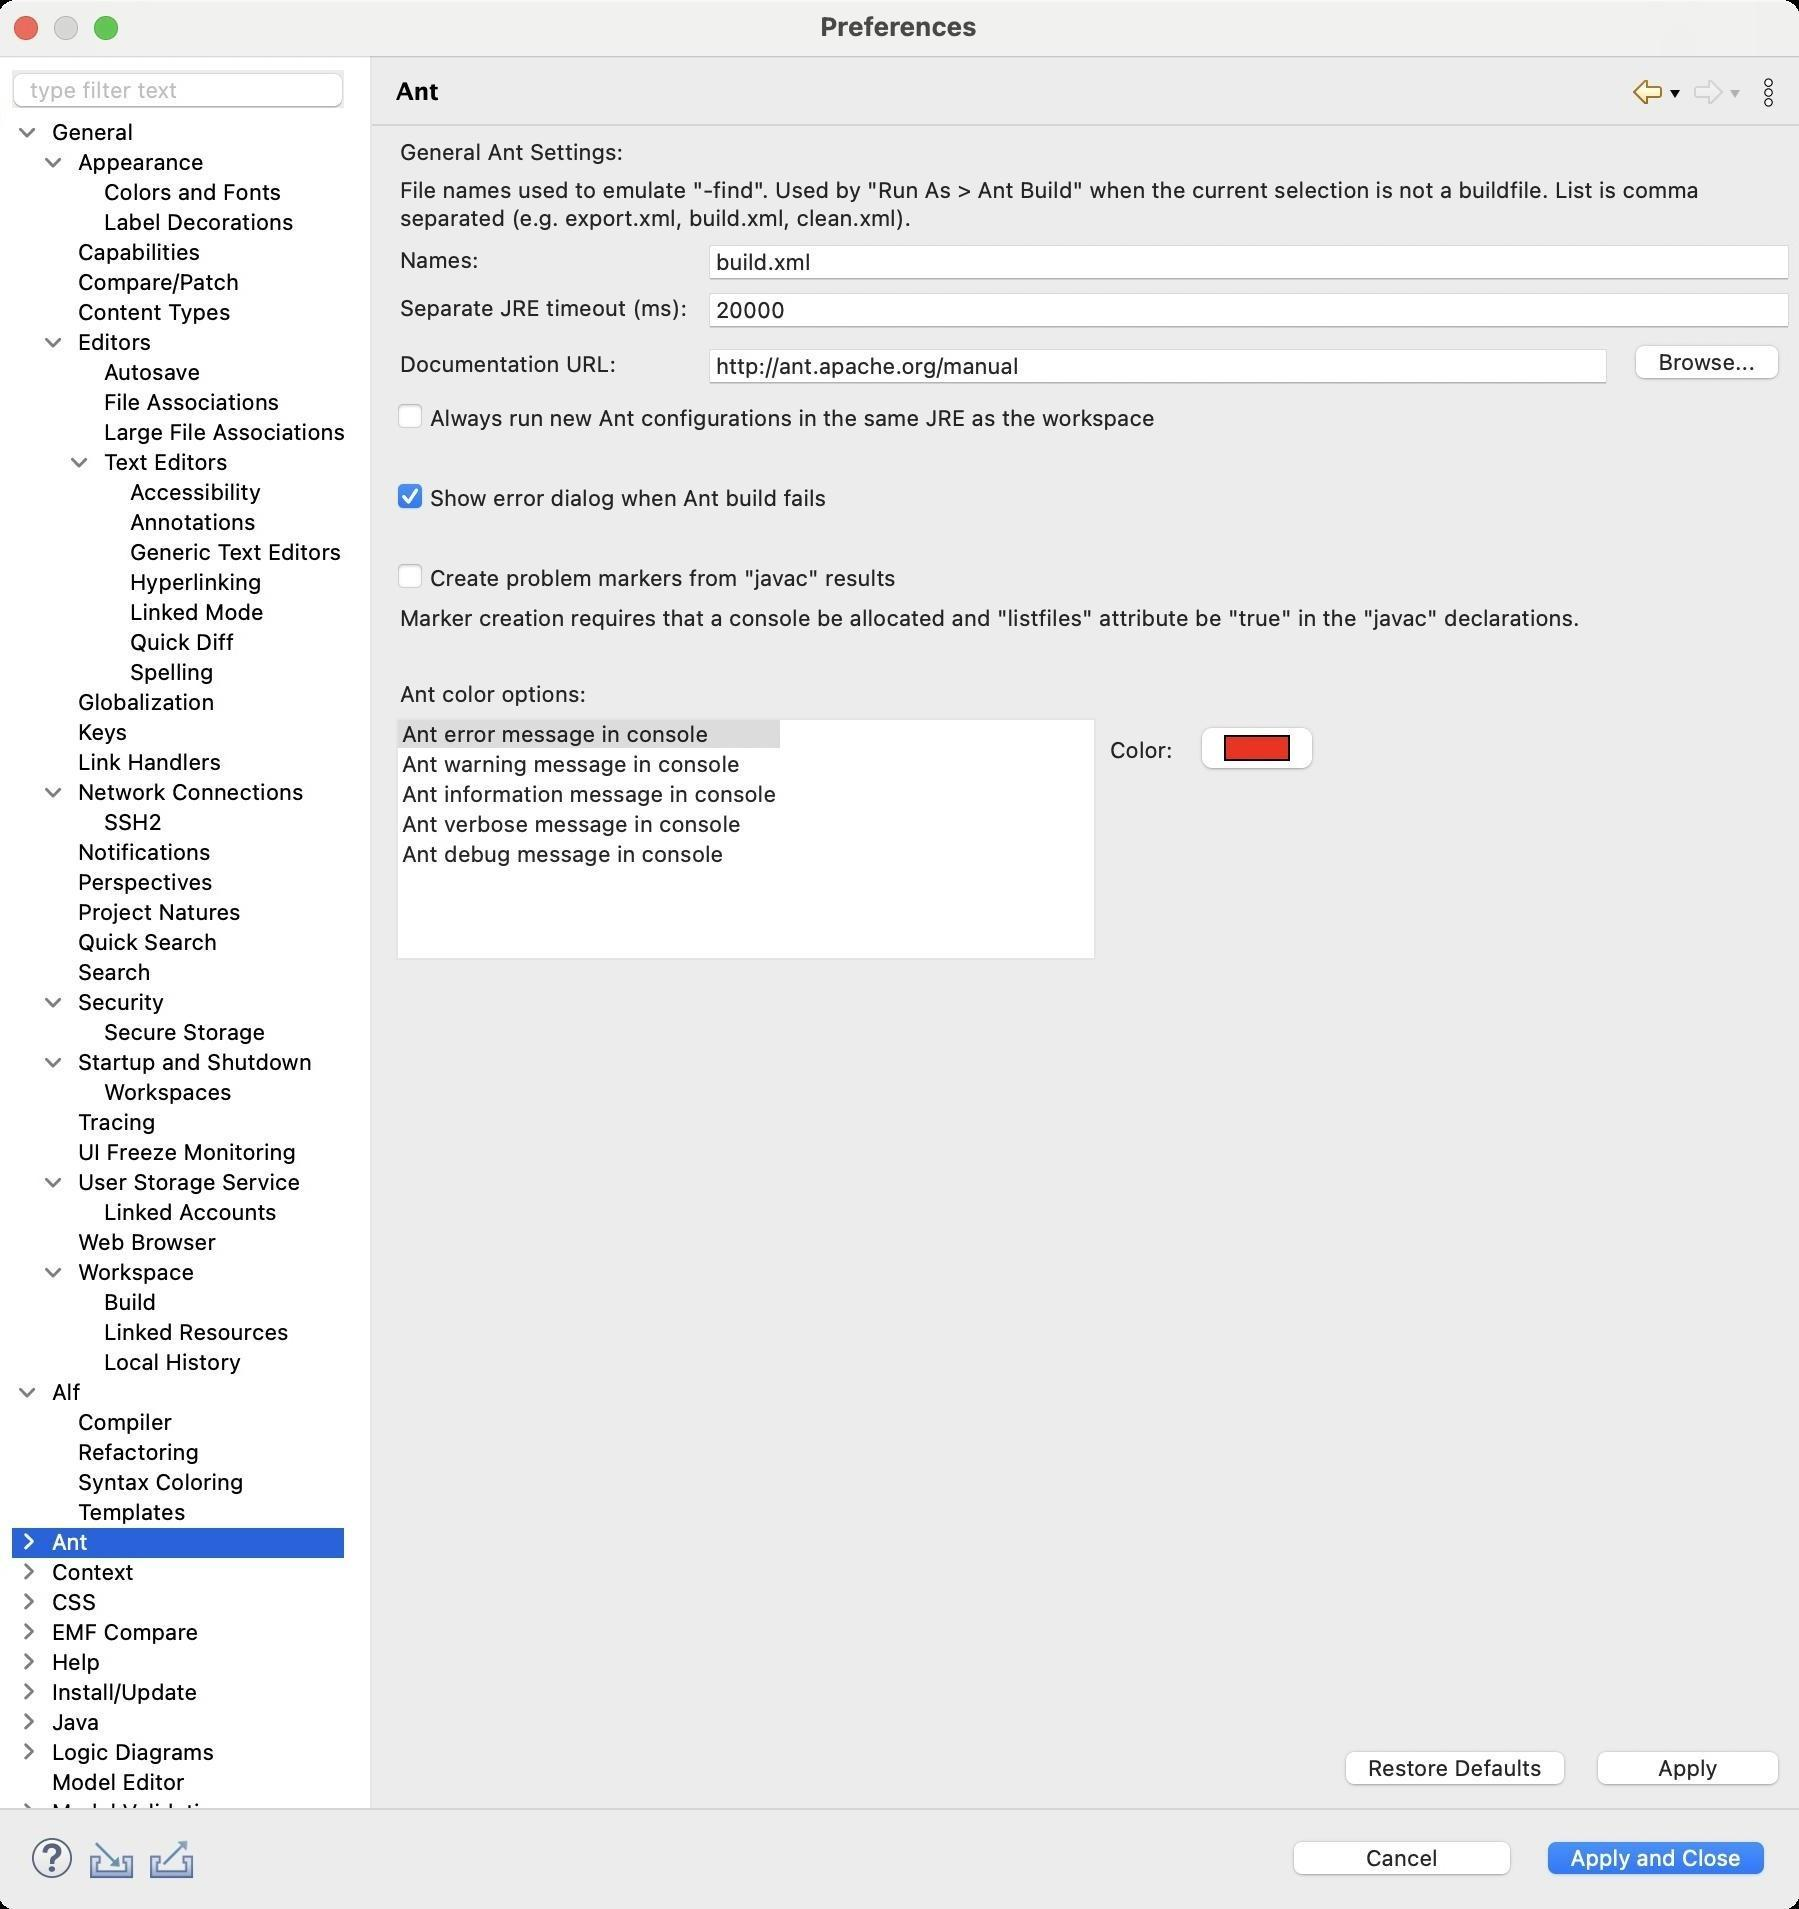
Accessibility tree:
{"name": "Preferences", "role": "AXWindow", "description": null, "role_description": "standard window", "value": null, "position": "480.00;95.00", "size": "901;955", "children": [{"name": "Apply_and_Close", "role": "AXButton", "description": null, "role_description": "button", "value": null, "position": "769.00;917.00", "size": "120;27", "children": []}, {"name": "Cancel", "role": "AXButton", "description": null, "role_description": "button", "value": null, "position": "642.00;917.00", "size": "120;27", "children": []}, {"name": null, "role": "AXToolbar", "description": null, "role_description": "toolbar", "value": null, "position": "12.00;915.00", "size": "90;30", "children": [{"name": "Help", "role": "AXCheckBox", "description": null, "role_description": "checkbox", "value": 0, "position": "12.00;915.00", "size": "30;30", "children": []}, {"name": "Import", "role": "AXButton", "description": null, "role_description": "button", "value": null, "position": "42.00;915.00", "size": "30;30", "children": []}, {"name": "Export", "role": "AXButton", "description": null, "role_description": "button", "value": null, "position": "72.00;915.00", "size": "30;30", "children": []}]}, {"name": null, "role": "AXScrollArea", "description": null, "role_description": "scroll area", "value": null, "position": "199.00;69.00", "size": "697;830", "children": [{"name": "Apply", "role": "AXButton", "description": null, "role_description": "button", "value": null, "position": "794.00;872.00", "size": "102;27", "children": []}, {"name": "Restore_Defaults", "role": "AXButton", "description": null, "role_description": "button", "value": null, "position": "668.00;872.00", "size": "121;27", "children": []}, {"name": "Color_Selector", "role": "AXButton", "description": null, "role_description": "button", "value": null, "position": "595.00;359.00", "size": "69;32", "children": []}, {"name": null, "role": "AXStaticText", "description": null, "role_description": "text", "value": "Color:", "position": "554.00;368.00", "size": "36;14", "children": []}, {"name": null, "role": "AXScrollArea", "description": null, "role_description": "scroll area", "value": null, "position": "199.00;359.00", "size": "350;121", "children": [{"name": null, "role": "AXTable", "description": null, "role_description": "table", "value": null, "position": "200.00;360.00", "size": "348;194", "children": [{"name": null, "role": "AXRow", "description": null, "role_description": "table row", "value": null, "position": "200.00;360.00", "size": "348;15", "children": [{"name": null, "role": "AXTextField", "description": null, "role_description": "text field", "value": "Ant error message in console", "position": "200.00;360.00", "size": "191;14", "children": []}]}, {"name": null, "role": "AXRow", "description": null, "role_description": "table row", "value": null, "position": "200.00;375.00", "size": "348;15", "children": [{"name": null, "role": "AXTextField", "description": null, "role_description": "text field", "value": "Ant warning message in console", "position": "200.00;375.00", "size": "191;14", "children": []}]}, {"name": null, "role": "AXRow", "description": null, "role_description": "table row", "value": null, "position": "200.00;390.00", "size": "348;15", "children": [{"name": null, "role": "AXTextField", "description": null, "role_description": "text field", "value": "Ant information message in console", "position": "200.00;390.00", "size": "191;14", "children": []}]}, {"name": null, "role": "AXRow", "description": null, "role_description": "table row", "value": null, "position": "200.00;405.00", "size": "348;15", "children": [{"name": null, "role": "AXTextField", "description": null, "role_description": "text field", "value": "Ant verbose message in console", "position": "200.00;405.00", "size": "191;14", "children": []}]}, {"name": null, "role": "AXRow", "description": null, "role_description": "table row", "value": null, "position": "200.00;420.00", "size": "348;15", "children": [{"name": null, "role": "AXTextField", "description": null, "role_description": "text field", "value": "Ant debug message in console", "position": "200.00;420.00", "size": "191;14", "children": []}]}, {"name": null, "role": "AXColumn", "description": null, "role_description": "column", "value": null, "position": "200.00;360.00", "size": "192;194", "children": []}]}]}, {"name": null, "role": "AXStaticText", "description": null, "role_description": "text", "value": "Ant color options:", "position": "199.00;340.00", "size": "606;14", "children": []}, {"name": null, "role": "AXStaticText", "description": null, "role_description": "text", "value": "", "position": "199.00;321.00", "size": "697;14", "children": []}, {"name": null, "role": "AXStaticText", "description": null, "role_description": "text", "value": "Marker creation requires that a console be allocated and \"listfiles\" attribute be \"true\" in the \"javac\" declarations.", "position": "199.00;302.00", "size": "697;14", "children": []}, {"name": "Create_problem_markers_from_\"javac\"_results", "role": "AXCheckBox", "description": null, "role_description": "checkbox", "value": 0, "position": "199.00;281.00", "size": "255;16", "children": []}, {"name": null, "role": "AXStaticText", "description": null, "role_description": "text", "value": "", "position": "199.00;262.00", "size": "697;14", "children": []}, {"name": "Show_error_dialog_when_Ant_build_fails", "role": "AXCheckBox", "description": null, "role_description": "checkbox", "value": 1, "position": "199.00;241.00", "size": "220;16", "children": []}, {"name": null, "role": "AXStaticText", "description": null, "role_description": "text", "value": "", "position": "199.00;222.00", "size": "697;14", "children": []}, {"name": "Always_run_new_Ant_configurations_in_the_same_JRE_as_the_workspace", "role": "AXCheckBox", "description": null, "role_description": "checkbox", "value": 0, "position": "199.00;201.00", "size": "384;16", "children": []}, {"name": "Browse...", "role": "AXButton", "description": null, "role_description": "button", "value": null, "position": "813.00;169.00", "size": "83;27", "children": []}, {"name": null, "role": "AXTextField", "description": null, "role_description": "text field", "value": "http://ant.apache.org/manual", "position": "355.00;173.00", "size": "450;19", "children": []}, {"name": null, "role": "AXStaticText", "description": null, "role_description": "text", "value": "Documentation URL:", "position": "199.00;175.00", "size": "113;14", "children": []}, {"name": null, "role": "AXTextField", "description": null, "role_description": "text field", "value": "20000", "position": "355.00;145.00", "size": "541;19", "children": []}, {"name": null, "role": "AXStaticText", "description": null, "role_description": "text", "value": "Separate JRE timeout (ms):", "position": "199.00;147.00", "size": "148;14", "children": []}, {"name": null, "role": "AXTextField", "description": null, "role_description": "text field", "value": "build.xml", "position": "355.00;121.00", "size": "541;19", "children": []}, {"name": null, "role": "AXStaticText", "description": null, "role_description": "text", "value": "Names:", "position": "199.00;123.00", "size": "44;14", "children": []}, {"name": null, "role": "AXStaticText", "description": null, "role_description": "text", "value": "File names used to emulate \"-find\". Used by \"Run As > Ant Build\" when the current selection is not a buildfile. List is comma separated (e.g. export.xml, build.xml, clean.xml).", "position": "199.00;88.00", "size": "697;28", "children": []}, {"name": null, "role": "AXStaticText", "description": null, "role_description": "text", "value": "General Ant Settings:", "position": "199.00;69.00", "size": "697;14", "children": []}]}, {"name": null, "role": "AXToolbar", "description": "", "role_description": "toolbar", "value": null, "position": "814.00;35.00", "size": "82;22", "children": [{"name": "Back_to_Templates", "role": "AXMenuButton", "description": null, "role_description": "menu button", "value": null, "position": "814.00;35.00", "size": "22;22", "children": []}, {"name": "Forward", "role": "AXMenuButton", "description": null, "role_description": "menu button", "value": null, "position": "844.00;35.00", "size": "22;22", "children": []}, {"name": "Additional_Dialog_Actions", "role": "AXButton", "description": null, "role_description": "button", "value": null, "position": "874.00;35.00", "size": "22;22", "children": []}]}, {"name": null, "role": "AXStaticText", "description": "", "role_description": "text", "value": "Ant", "position": "196.00;35.00", "size": "611;21", "children": []}, {"name": null, "role": "AXSplitter", "description": null, "role_description": "splitter", "value": 180, "position": "180.00;28.00", "size": "5;876", "children": []}, {"name": null, "role": "AXScrollArea", "description": null, "role_description": "scroll area", "value": null, "position": "7.00;59.00", "size": "166;845", "children": [{"name": null, "role": "AXOutline", "description": null, "role_description": "outline", "value": null, "position": "7.00;59.00", "size": "167;930", "children": [{"name": null, "role": "AXRow", "description": null, "role_description": "outline row", "value": null, "position": "7.00;59.00", "size": "167;15", "children": [{"name": null, "role": "AXGroup", "description": null, "role_description": "group", "value": null, "position": "7.00;59.00", "size": "167;15", "children": [{"name": null, "role": "AXDisclosureTriangle", "description": null, "role_description": "disclosure triangle", "value": 1, "position": "9.00;59.00", "size": "12;14", "children": []}, {"name": null, "role": "AXStaticText", "description": null, "role_description": "text", "value": "General", "position": "25.00;59.00", "size": "148;14", "children": []}]}]}, {"name": null, "role": "AXRow", "description": null, "role_description": "outline row", "value": null, "position": "7.00;74.00", "size": "167;15", "children": [{"name": null, "role": "AXGroup", "description": null, "role_description": "group", "value": null, "position": "7.00;74.00", "size": "167;15", "children": [{"name": null, "role": "AXDisclosureTriangle", "description": null, "role_description": "disclosure triangle", "value": 1, "position": "22.00;74.00", "size": "12;14", "children": []}, {"name": null, "role": "AXStaticText", "description": null, "role_description": "text", "value": "Appearance", "position": "38.00;74.00", "size": "135;14", "children": []}]}]}, {"name": null, "role": "AXRow", "description": null, "role_description": "outline row", "value": null, "position": "7.00;89.00", "size": "167;15", "children": [{"name": null, "role": "AXStaticText", "description": null, "role_description": "text", "value": "Colors and Fonts", "position": "51.00;89.00", "size": "122;14", "children": []}]}, {"name": null, "role": "AXRow", "description": null, "role_description": "outline row", "value": null, "position": "7.00;104.00", "size": "167;15", "children": [{"name": null, "role": "AXStaticText", "description": null, "role_description": "text", "value": "Label Decorations", "position": "51.00;104.00", "size": "122;14", "children": []}]}, {"name": null, "role": "AXRow", "description": null, "role_description": "outline row", "value": null, "position": "7.00;119.00", "size": "167;15", "children": [{"name": null, "role": "AXStaticText", "description": null, "role_description": "text", "value": "Capabilities", "position": "38.00;119.00", "size": "135;14", "children": []}]}, {"name": null, "role": "AXRow", "description": null, "role_description": "outline row", "value": null, "position": "7.00;134.00", "size": "167;15", "children": [{"name": null, "role": "AXStaticText", "description": null, "role_description": "text", "value": "Compare/Patch", "position": "38.00;134.00", "size": "135;14", "children": []}]}, {"name": null, "role": "AXRow", "description": null, "role_description": "outline row", "value": null, "position": "7.00;149.00", "size": "167;15", "children": [{"name": null, "role": "AXStaticText", "description": null, "role_description": "text", "value": "Content Types", "position": "38.00;149.00", "size": "135;14", "children": []}]}, {"name": null, "role": "AXRow", "description": null, "role_description": "outline row", "value": null, "position": "7.00;164.00", "size": "167;15", "children": [{"name": null, "role": "AXGroup", "description": null, "role_description": "group", "value": null, "position": "7.00;164.00", "size": "167;15", "children": [{"name": null, "role": "AXDisclosureTriangle", "description": null, "role_description": "disclosure triangle", "value": 1, "position": "22.00;164.00", "size": "12;14", "children": []}, {"name": null, "role": "AXStaticText", "description": null, "role_description": "text", "value": "Editors", "position": "38.00;164.00", "size": "135;14", "children": []}]}]}, {"name": null, "role": "AXRow", "description": null, "role_description": "outline row", "value": null, "position": "7.00;179.00", "size": "167;15", "children": [{"name": null, "role": "AXStaticText", "description": null, "role_description": "text", "value": "Autosave", "position": "51.00;179.00", "size": "122;14", "children": []}]}, {"name": null, "role": "AXRow", "description": null, "role_description": "outline row", "value": null, "position": "7.00;194.00", "size": "167;15", "children": [{"name": null, "role": "AXStaticText", "description": null, "role_description": "text", "value": "File Associations", "position": "51.00;194.00", "size": "122;14", "children": []}]}, {"name": null, "role": "AXRow", "description": null, "role_description": "outline row", "value": null, "position": "7.00;209.00", "size": "167;15", "children": [{"name": null, "role": "AXStaticText", "description": null, "role_description": "text", "value": "Large File Associations", "position": "51.00;209.00", "size": "122;14", "children": []}]}, {"name": null, "role": "AXRow", "description": null, "role_description": "outline row", "value": null, "position": "7.00;224.00", "size": "167;15", "children": [{"name": null, "role": "AXGroup", "description": null, "role_description": "group", "value": null, "position": "7.00;224.00", "size": "167;15", "children": [{"name": null, "role": "AXDisclosureTriangle", "description": null, "role_description": "disclosure triangle", "value": 1, "position": "35.00;224.00", "size": "12;14", "children": []}, {"name": null, "role": "AXStaticText", "description": null, "role_description": "text", "value": "Text Editors", "position": "51.00;224.00", "size": "122;14", "children": []}]}]}, {"name": null, "role": "AXRow", "description": null, "role_description": "outline row", "value": null, "position": "7.00;239.00", "size": "167;15", "children": [{"name": null, "role": "AXStaticText", "description": null, "role_description": "text", "value": "Accessibility", "position": "64.00;239.00", "size": "109;14", "children": []}]}, {"name": null, "role": "AXRow", "description": null, "role_description": "outline row", "value": null, "position": "7.00;254.00", "size": "167;15", "children": [{"name": null, "role": "AXStaticText", "description": null, "role_description": "text", "value": "Annotations", "position": "64.00;254.00", "size": "109;14", "children": []}]}, {"name": null, "role": "AXRow", "description": null, "role_description": "outline row", "value": null, "position": "7.00;269.00", "size": "167;15", "children": [{"name": null, "role": "AXStaticText", "description": null, "role_description": "text", "value": "Generic Text Editors", "position": "64.00;269.00", "size": "109;14", "children": []}]}, {"name": null, "role": "AXRow", "description": null, "role_description": "outline row", "value": null, "position": "7.00;284.00", "size": "167;15", "children": [{"name": null, "role": "AXStaticText", "description": null, "role_description": "text", "value": "Hyperlinking", "position": "64.00;284.00", "size": "109;14", "children": []}]}, {"name": null, "role": "AXRow", "description": null, "role_description": "outline row", "value": null, "position": "7.00;299.00", "size": "167;15", "children": [{"name": null, "role": "AXStaticText", "description": null, "role_description": "text", "value": "Linked Mode", "position": "64.00;299.00", "size": "109;14", "children": []}]}, {"name": null, "role": "AXRow", "description": null, "role_description": "outline row", "value": null, "position": "7.00;314.00", "size": "167;15", "children": [{"name": null, "role": "AXStaticText", "description": null, "role_description": "text", "value": "Quick Diff", "position": "64.00;314.00", "size": "109;14", "children": []}]}, {"name": null, "role": "AXRow", "description": null, "role_description": "outline row", "value": null, "position": "7.00;329.00", "size": "167;15", "children": [{"name": null, "role": "AXStaticText", "description": null, "role_description": "text", "value": "Spelling", "position": "64.00;329.00", "size": "109;14", "children": []}]}, {"name": null, "role": "AXRow", "description": null, "role_description": "outline row", "value": null, "position": "7.00;344.00", "size": "167;15", "children": [{"name": null, "role": "AXStaticText", "description": null, "role_description": "text", "value": "Globalization", "position": "38.00;344.00", "size": "135;14", "children": []}]}, {"name": null, "role": "AXRow", "description": null, "role_description": "outline row", "value": null, "position": "7.00;359.00", "size": "167;15", "children": [{"name": null, "role": "AXStaticText", "description": null, "role_description": "text", "value": "Keys", "position": "38.00;359.00", "size": "135;14", "children": []}]}, {"name": null, "role": "AXRow", "description": null, "role_description": "outline row", "value": null, "position": "7.00;374.00", "size": "167;15", "children": [{"name": null, "role": "AXStaticText", "description": null, "role_description": "text", "value": "Link Handlers", "position": "38.00;374.00", "size": "135;14", "children": []}]}, {"name": null, "role": "AXRow", "description": null, "role_description": "outline row", "value": null, "position": "7.00;389.00", "size": "167;15", "children": [{"name": null, "role": "AXGroup", "description": null, "role_description": "group", "value": null, "position": "7.00;389.00", "size": "167;15", "children": [{"name": null, "role": "AXDisclosureTriangle", "description": null, "role_description": "disclosure triangle", "value": 1, "position": "22.00;389.00", "size": "12;14", "children": []}, {"name": null, "role": "AXStaticText", "description": null, "role_description": "text", "value": "Network Connections", "position": "38.00;389.00", "size": "135;14", "children": []}]}]}, {"name": null, "role": "AXRow", "description": null, "role_description": "outline row", "value": null, "position": "7.00;404.00", "size": "167;15", "children": [{"name": null, "role": "AXStaticText", "description": null, "role_description": "text", "value": "SSH2", "position": "51.00;404.00", "size": "122;14", "children": []}]}, {"name": null, "role": "AXRow", "description": null, "role_description": "outline row", "value": null, "position": "7.00;419.00", "size": "167;15", "children": [{"name": null, "role": "AXStaticText", "description": null, "role_description": "text", "value": "Notifications", "position": "38.00;419.00", "size": "135;14", "children": []}]}, {"name": null, "role": "AXRow", "description": null, "role_description": "outline row", "value": null, "position": "7.00;434.00", "size": "167;15", "children": [{"name": null, "role": "AXStaticText", "description": null, "role_description": "text", "value": "Perspectives", "position": "38.00;434.00", "size": "135;14", "children": []}]}, {"name": null, "role": "AXRow", "description": null, "role_description": "outline row", "value": null, "position": "7.00;449.00", "size": "167;15", "children": [{"name": null, "role": "AXStaticText", "description": null, "role_description": "text", "value": "Project Natures", "position": "38.00;449.00", "size": "135;14", "children": []}]}, {"name": null, "role": "AXRow", "description": null, "role_description": "outline row", "value": null, "position": "7.00;464.00", "size": "167;15", "children": [{"name": null, "role": "AXStaticText", "description": null, "role_description": "text", "value": "Quick Search", "position": "38.00;464.00", "size": "135;14", "children": []}]}, {"name": null, "role": "AXRow", "description": null, "role_description": "outline row", "value": null, "position": "7.00;479.00", "size": "167;15", "children": [{"name": null, "role": "AXStaticText", "description": null, "role_description": "text", "value": "Search", "position": "38.00;479.00", "size": "135;14", "children": []}]}, {"name": null, "role": "AXRow", "description": null, "role_description": "outline row", "value": null, "position": "7.00;494.00", "size": "167;15", "children": [{"name": null, "role": "AXGroup", "description": null, "role_description": "group", "value": null, "position": "7.00;494.00", "size": "167;15", "children": [{"name": null, "role": "AXDisclosureTriangle", "description": null, "role_description": "disclosure triangle", "value": 1, "position": "22.00;494.00", "size": "12;14", "children": []}, {"name": null, "role": "AXStaticText", "description": null, "role_description": "text", "value": "Security", "position": "38.00;494.00", "size": "135;14", "children": []}]}]}, {"name": null, "role": "AXRow", "description": null, "role_description": "outline row", "value": null, "position": "7.00;509.00", "size": "167;15", "children": [{"name": null, "role": "AXStaticText", "description": null, "role_description": "text", "value": "Secure Storage", "position": "51.00;509.00", "size": "122;14", "children": []}]}, {"name": null, "role": "AXRow", "description": null, "role_description": "outline row", "value": null, "position": "7.00;524.00", "size": "167;15", "children": [{"name": null, "role": "AXGroup", "description": null, "role_description": "group", "value": null, "position": "7.00;524.00", "size": "167;15", "children": [{"name": null, "role": "AXDisclosureTriangle", "description": null, "role_description": "disclosure triangle", "value": 1, "position": "22.00;524.00", "size": "12;14", "children": []}, {"name": null, "role": "AXStaticText", "description": null, "role_description": "text", "value": "Startup and Shutdown", "position": "38.00;524.00", "size": "135;14", "children": []}]}]}, {"name": null, "role": "AXRow", "description": null, "role_description": "outline row", "value": null, "position": "7.00;539.00", "size": "167;15", "children": [{"name": null, "role": "AXStaticText", "description": null, "role_description": "text", "value": "Workspaces", "position": "51.00;539.00", "size": "122;14", "children": []}]}, {"name": null, "role": "AXRow", "description": null, "role_description": "outline row", "value": null, "position": "7.00;554.00", "size": "167;15", "children": [{"name": null, "role": "AXStaticText", "description": null, "role_description": "text", "value": "Tracing", "position": "38.00;554.00", "size": "135;14", "children": []}]}, {"name": null, "role": "AXRow", "description": null, "role_description": "outline row", "value": null, "position": "7.00;569.00", "size": "167;15", "children": [{"name": null, "role": "AXStaticText", "description": null, "role_description": "text", "value": "UI Freeze Monitoring", "position": "38.00;569.00", "size": "135;14", "children": []}]}, {"name": null, "role": "AXRow", "description": null, "role_description": "outline row", "value": null, "position": "7.00;584.00", "size": "167;15", "children": [{"name": null, "role": "AXGroup", "description": null, "role_description": "group", "value": null, "position": "7.00;584.00", "size": "167;15", "children": [{"name": null, "role": "AXDisclosureTriangle", "description": null, "role_description": "disclosure triangle", "value": 1, "position": "22.00;584.00", "size": "12;14", "children": []}, {"name": null, "role": "AXStaticText", "description": null, "role_description": "text", "value": "User Storage Service", "position": "38.00;584.00", "size": "135;14", "children": []}]}]}, {"name": null, "role": "AXRow", "description": null, "role_description": "outline row", "value": null, "position": "7.00;599.00", "size": "167;15", "children": [{"name": null, "role": "AXStaticText", "description": null, "role_description": "text", "value": "Linked Accounts", "position": "51.00;599.00", "size": "122;14", "children": []}]}, {"name": null, "role": "AXRow", "description": null, "role_description": "outline row", "value": null, "position": "7.00;614.00", "size": "167;15", "children": [{"name": null, "role": "AXStaticText", "description": null, "role_description": "text", "value": "Web Browser", "position": "38.00;614.00", "size": "135;14", "children": []}]}, {"name": null, "role": "AXRow", "description": null, "role_description": "outline row", "value": null, "position": "7.00;629.00", "size": "167;15", "children": [{"name": null, "role": "AXGroup", "description": null, "role_description": "group", "value": null, "position": "7.00;629.00", "size": "167;15", "children": [{"name": null, "role": "AXDisclosureTriangle", "description": null, "role_description": "disclosure triangle", "value": 1, "position": "22.00;629.00", "size": "12;14", "children": []}, {"name": null, "role": "AXStaticText", "description": null, "role_description": "text", "value": "Workspace", "position": "38.00;629.00", "size": "135;14", "children": []}]}]}, {"name": null, "role": "AXRow", "description": null, "role_description": "outline row", "value": null, "position": "7.00;644.00", "size": "167;15", "children": [{"name": null, "role": "AXStaticText", "description": null, "role_description": "text", "value": "Build", "position": "51.00;644.00", "size": "122;14", "children": []}]}, {"name": null, "role": "AXRow", "description": null, "role_description": "outline row", "value": null, "position": "7.00;659.00", "size": "167;15", "children": [{"name": null, "role": "AXStaticText", "description": null, "role_description": "text", "value": "Linked Resources", "position": "51.00;659.00", "size": "122;14", "children": []}]}, {"name": null, "role": "AXRow", "description": null, "role_description": "outline row", "value": null, "position": "7.00;674.00", "size": "167;15", "children": [{"name": null, "role": "AXStaticText", "description": null, "role_description": "text", "value": "Local History", "position": "51.00;674.00", "size": "122;14", "children": []}]}, {"name": null, "role": "AXRow", "description": null, "role_description": "outline row", "value": null, "position": "7.00;689.00", "size": "167;15", "children": [{"name": null, "role": "AXGroup", "description": null, "role_description": "group", "value": null, "position": "7.00;689.00", "size": "167;15", "children": [{"name": null, "role": "AXDisclosureTriangle", "description": null, "role_description": "disclosure triangle", "value": 1, "position": "9.00;689.00", "size": "12;14", "children": []}, {"name": null, "role": "AXStaticText", "description": null, "role_description": "text", "value": "Alf", "position": "25.00;689.00", "size": "148;14", "children": []}]}]}, {"name": null, "role": "AXRow", "description": null, "role_description": "outline row", "value": null, "position": "7.00;704.00", "size": "167;15", "children": [{"name": null, "role": "AXStaticText", "description": null, "role_description": "text", "value": "Compiler", "position": "38.00;704.00", "size": "135;14", "children": []}]}, {"name": null, "role": "AXRow", "description": null, "role_description": "outline row", "value": null, "position": "7.00;719.00", "size": "167;15", "children": [{"name": null, "role": "AXStaticText", "description": null, "role_description": "text", "value": "Refactoring", "position": "38.00;719.00", "size": "135;14", "children": []}]}, {"name": null, "role": "AXRow", "description": null, "role_description": "outline row", "value": null, "position": "7.00;734.00", "size": "167;15", "children": [{"name": null, "role": "AXStaticText", "description": null, "role_description": "text", "value": "Syntax Coloring", "position": "38.00;734.00", "size": "135;14", "children": []}]}, {"name": null, "role": "AXRow", "description": null, "role_description": "outline row", "value": null, "position": "7.00;749.00", "size": "167;15", "children": [{"name": null, "role": "AXStaticText", "description": null, "role_description": "text", "value": "Templates", "position": "38.00;749.00", "size": "135;14", "children": []}]}, {"name": null, "role": "AXRow", "description": null, "role_description": "outline row", "value": null, "position": "7.00;764.00", "size": "167;15", "children": [{"name": null, "role": "AXGroup", "description": null, "role_description": "group", "value": null, "position": "7.00;764.00", "size": "167;15", "children": [{"name": null, "role": "AXDisclosureTriangle", "description": null, "role_description": "disclosure triangle", "value": 0, "position": "9.00;764.00", "size": "12;14", "children": []}, {"name": null, "role": "AXStaticText", "description": null, "role_description": "text", "value": "Ant", "position": "25.00;764.00", "size": "148;14", "children": []}]}]}, {"name": null, "role": "AXRow", "description": null, "role_description": "outline row", "value": null, "position": "7.00;779.00", "size": "167;15", "children": [{"name": null, "role": "AXGroup", "description": null, "role_description": "group", "value": null, "position": "7.00;779.00", "size": "167;15", "children": [{"name": null, "role": "AXDisclosureTriangle", "description": null, "role_description": "disclosure triangle", "value": 0, "position": "9.00;779.00", "size": "12;14", "children": []}, {"name": null, "role": "AXStaticText", "description": null, "role_description": "text", "value": "Context", "position": "25.00;779.00", "size": "148;14", "children": []}]}]}, {"name": null, "role": "AXRow", "description": null, "role_description": "outline row", "value": null, "position": "7.00;794.00", "size": "167;15", "children": [{"name": null, "role": "AXGroup", "description": null, "role_description": "group", "value": null, "position": "7.00;794.00", "size": "167;15", "children": [{"name": null, "role": "AXDisclosureTriangle", "description": null, "role_description": "disclosure triangle", "value": 0, "position": "9.00;794.00", "size": "12;14", "children": []}, {"name": null, "role": "AXStaticText", "description": null, "role_description": "text", "value": "CSS", "position": "25.00;794.00", "size": "148;14", "children": []}]}]}, {"name": null, "role": "AXRow", "description": null, "role_description": "outline row", "value": null, "position": "7.00;809.00", "size": "167;15", "children": [{"name": null, "role": "AXGroup", "description": null, "role_description": "group", "value": null, "position": "7.00;809.00", "size": "167;15", "children": [{"name": null, "role": "AXDisclosureTriangle", "description": null, "role_description": "disclosure triangle", "value": 0, "position": "9.00;809.00", "size": "12;14", "children": []}, {"name": null, "role": "AXStaticText", "description": null, "role_description": "text", "value": "EMF Compare", "position": "25.00;809.00", "size": "148;14", "children": []}]}]}, {"name": null, "role": "AXRow", "description": null, "role_description": "outline row", "value": null, "position": "7.00;824.00", "size": "167;15", "children": [{"name": null, "role": "AXGroup", "description": null, "role_description": "group", "value": null, "position": "7.00;824.00", "size": "167;15", "children": [{"name": null, "role": "AXDisclosureTriangle", "description": null, "role_description": "disclosure triangle", "value": 0, "position": "9.00;824.00", "size": "12;14", "children": []}, {"name": null, "role": "AXStaticText", "description": null, "role_description": "text", "value": "Help", "position": "25.00;824.00", "size": "148;14", "children": []}]}]}, {"name": null, "role": "AXRow", "description": null, "role_description": "outline row", "value": null, "position": "7.00;839.00", "size": "167;15", "children": [{"name": null, "role": "AXGroup", "description": null, "role_description": "group", "value": null, "position": "7.00;839.00", "size": "167;15", "children": [{"name": null, "role": "AXDisclosureTriangle", "description": null, "role_description": "disclosure triangle", "value": 0, "position": "9.00;839.00", "size": "12;14", "children": []}, {"name": null, "role": "AXStaticText", "description": null, "role_description": "text", "value": "Install/Update", "position": "25.00;839.00", "size": "148;14", "children": []}]}]}, {"name": null, "role": "AXRow", "description": null, "role_description": "outline row", "value": null, "position": "7.00;854.00", "size": "167;15", "children": [{"name": null, "role": "AXGroup", "description": null, "role_description": "group", "value": null, "position": "7.00;854.00", "size": "167;15", "children": [{"name": null, "role": "AXDisclosureTriangle", "description": null, "role_description": "disclosure triangle", "value": 0, "position": "9.00;854.00", "size": "12;14", "children": []}, {"name": null, "role": "AXStaticText", "description": null, "role_description": "text", "value": "Java", "position": "25.00;854.00", "size": "148;14", "children": []}]}]}, {"name": null, "role": "AXRow", "description": null, "role_description": "outline row", "value": null, "position": "7.00;869.00", "size": "167;15", "children": [{"name": null, "role": "AXGroup", "description": null, "role_description": "group", "value": null, "position": "7.00;869.00", "size": "167;15", "children": [{"name": null, "role": "AXDisclosureTriangle", "description": null, "role_description": "disclosure triangle", "value": 0, "position": "9.00;869.00", "size": "12;14", "children": []}, {"name": null, "role": "AXStaticText", "description": null, "role_description": "text", "value": "Logic Diagrams", "position": "25.00;869.00", "size": "148;14", "children": []}]}]}, {"name": null, "role": "AXRow", "description": null, "role_description": "outline row", "value": null, "position": "7.00;884.00", "size": "167;15", "children": [{"name": null, "role": "AXStaticText", "description": null, "role_description": "text", "value": "Model Editor", "position": "25.00;884.00", "size": "148;14", "children": []}]}, {"name": null, "role": "AXRow", "description": null, "role_description": "outline row", "value": null, "position": "7.00;899.00", "size": "167;15", "children": [{"name": null, "role": "AXGroup", "description": null, "role_description": "group", "value": null, "position": "7.00;899.00", "size": "167;15", "children": [{"name": null, "role": "AXDisclosureTriangle", "description": null, "role_description": "disclosure triangle", "value": 0, "position": "9.00;899.00", "size": "12;14", "children": []}, {"name": null, "role": "AXStaticText", "description": null, "role_description": "text", "value": "Model Validation", "position": "25.00;899.00", "size": "148;14", "children": []}]}]}, {"name": null, "role": "AXRow", "description": null, "role_description": "outline row", "value": null, "position": "7.00;914.00", "size": "167;15", "children": [{"name": null, "role": "AXGroup", "description": null, "role_description": "group", "value": null, "position": "7.00;914.00", "size": "167;15", "children": [{"name": null, "role": "AXDisclosureTriangle", "description": null, "role_description": "disclosure triangle", "value": 0, "position": "9.00;914.00", "size": "12;14", "children": []}, {"name": null, "role": "AXStaticText", "description": null, "role_description": "text", "value": "OCL", "position": "25.00;914.00", "size": "148;14", "children": []}]}]}, {"name": null, "role": "AXRow", "description": null, "role_description": "outline row", "value": null, "position": "7.00;929.00", "size": "167;15", "children": [{"name": null, "role": "AXGroup", "description": null, "role_description": "group", "value": null, "position": "7.00;929.00", "size": "167;15", "children": [{"name": null, "role": "AXDisclosureTriangle", "description": null, "role_description": "disclosure triangle", "value": 0, "position": "9.00;929.00", "size": "12;14", "children": []}, {"name": null, "role": "AXStaticText", "description": null, "role_description": "text", "value": "Papyrus", "position": "25.00;929.00", "size": "148;14", "children": []}]}]}, {"name": null, "role": "AXRow", "description": null, "role_description": "outline row", "value": null, "position": "7.00;944.00", "size": "167;15", "children": [{"name": null, "role": "AXGroup", "description": null, "role_description": "group", "value": null, "position": "7.00;944.00", "size": "167;15", "children": [{"name": null, "role": "AXDisclosureTriangle", "description": null, "role_description": "disclosure triangle", "value": 0, "position": "9.00;944.00", "size": "12;14", "children": []}, {"name": null, "role": "AXStaticText", "description": null, "role_description": "text", "value": "Plug-in Development", "position": "25.00;944.00", "size": "148;14", "children": []}]}]}, {"name": null, "role": "AXRow", "description": null, "role_description": "outline row", "value": null, "position": "7.00;959.00", "size": "167;15", "children": [{"name": null, "role": "AXGroup", "description": null, "role_description": "group", "value": null, "position": "7.00;959.00", "size": "167;15", "children": [{"name": null, "role": "AXDisclosureTriangle", "description": null, "role_description": "disclosure triangle", "value": 0, "position": "9.00;959.00", "size": "12;14", "children": []}, {"name": null, "role": "AXStaticText", "description": null, "role_description": "text", "value": "Run/Debug", "position": "25.00;959.00", "size": "148;14", "children": []}]}]}, {"name": null, "role": "AXRow", "description": null, "role_description": "outline row", "value": null, "position": "7.00;974.00", "size": "167;15", "children": [{"name": null, "role": "AXGroup", "description": null, "role_description": "group", "value": null, "position": "7.00;974.00", "size": "167;15", "children": [{"name": null, "role": "AXDisclosureTriangle", "description": null, "role_description": "disclosure triangle", "value": 0, "position": "9.00;974.00", "size": "12;14", "children": []}, {"name": null, "role": "AXStaticText", "description": null, "role_description": "text", "value": "Version Control (Team)", "position": "25.00;974.00", "size": "148;14", "children": []}]}]}, {"name": null, "role": "AXColumn", "description": null, "role_description": "column", "value": null, "position": "7.00;59.00", "size": "167;930", "children": []}]}, {"name": null, "role": "AXScrollBar", "description": null, "role_description": "scroll bar", "value": 0.0, "position": "7.00;888.00", "size": "166;16", "children": [{"name": null, "role": "AXValueIndicator", "description": null, "role_description": "value indicator", "value": 0.0, "position": "8.00;892.00", "size": "163;12", "children": []}, {"name": null, "role": "AXButton", "description": null, "role_description": "increment arrow button", "value": null, "position": "7.00;888.00", "size": "0;0", "children": []}, {"name": null, "role": "AXButton", "description": null, "role_description": "decrement arrow button", "value": null, "position": "7.00;888.00", "size": "0;0", "children": []}, {"name": null, "role": "AXButton", "description": null, "role_description": "increment page button", "value": null, "position": "171.50;892.00", "size": "2;12", "children": []}, {"name": null, "role": "AXButton", "description": null, "role_description": "decrement page button", "value": null, "position": "7.00;892.00", "size": "1;12", "children": []}]}, {"name": null, "role": "AXScrollBar", "description": null, "role_description": "scroll bar", "value": 0.0, "position": "157.00;59.00", "size": "16;845", "children": [{"name": null, "role": "AXValueIndicator", "description": null, "role_description": "value indicator", "value": 0.0, "position": "161.00;60.00", "size": "12;766", "children": []}, {"name": null, "role": "AXButton", "description": null, "role_description": "increment arrow button", "value": null, "position": "157.00;59.00", "size": "0;0", "children": []}, {"name": null, "role": "AXButton", "description": null, "role_description": "decrement arrow button", "value": null, "position": "157.00;59.00", "size": "0;0", "children": []}, {"name": null, "role": "AXButton", "description": null, "role_description": "increment page button", "value": null, "position": "161.00;826.00", "size": "12;78", "children": []}, {"name": null, "role": "AXButton", "description": null, "role_description": "decrement page button", "value": null, "position": "161.00;59.00", "size": "12;1", "children": []}]}]}, {"name": "type_filter_text", "role": "AXTextField", "description": null, "role_description": "search text field", "value": "", "position": "7.00;35.00", "size": "166;19", "children": []}, {"name": null, "role": "AXButton", "description": null, "role_description": "close button", "value": null, "position": "7.00;6.00", "size": "14;16", "children": []}, {"name": null, "role": "AXButton", "description": null, "role_description": "zoom button", "value": null, "position": "47.00;6.00", "size": "14;16", "children": [{"name": null, "role": "AXGroup", "description": null, "role_description": "group", "value": null, "position": "47.00;6.00", "size": "14;16", "children": [{"name": null, "role": "AXGroup", "description": null, "role_description": "group", "value": null, "position": "47.00;6.00", "size": "14;16", "children": []}]}]}, {"name": null, "role": "AXButton", "description": null, "role_description": "minimize button", "value": null, "position": "27.00;6.00", "size": "14;16", "children": []}, {"name": null, "role": "AXStaticText", "description": null, "role_description": "text", "value": "Preferences", "position": "409.00;5.00", "size": "83;16", "children": []}]}